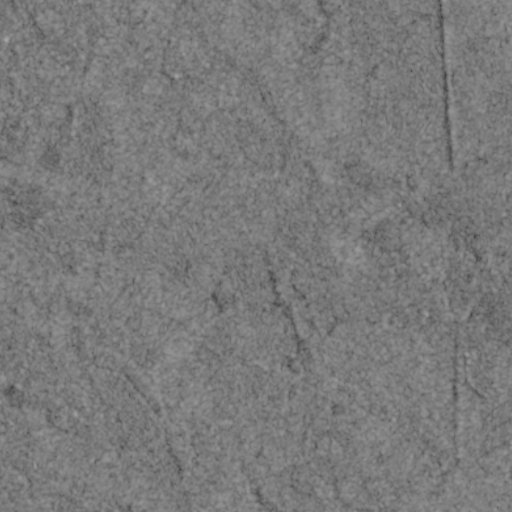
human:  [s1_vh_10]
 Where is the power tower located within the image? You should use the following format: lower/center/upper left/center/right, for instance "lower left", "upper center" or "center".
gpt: The power tower is located in the right of the image.
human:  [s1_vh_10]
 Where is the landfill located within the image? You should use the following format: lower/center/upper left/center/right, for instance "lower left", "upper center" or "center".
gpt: There is no landfill in the image.

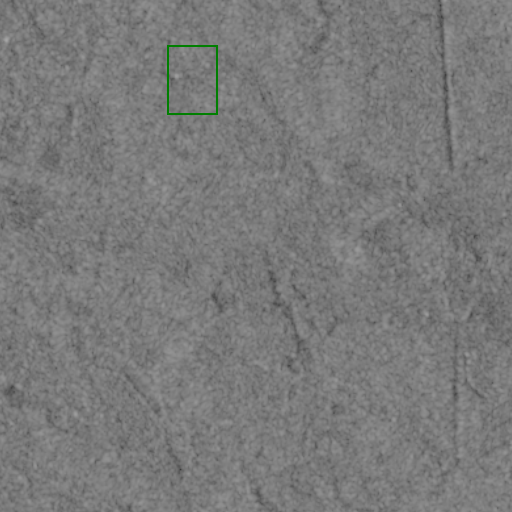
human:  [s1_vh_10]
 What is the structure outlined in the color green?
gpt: There is no green outline.
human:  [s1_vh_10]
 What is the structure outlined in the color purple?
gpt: There is no structure outlined in purple.